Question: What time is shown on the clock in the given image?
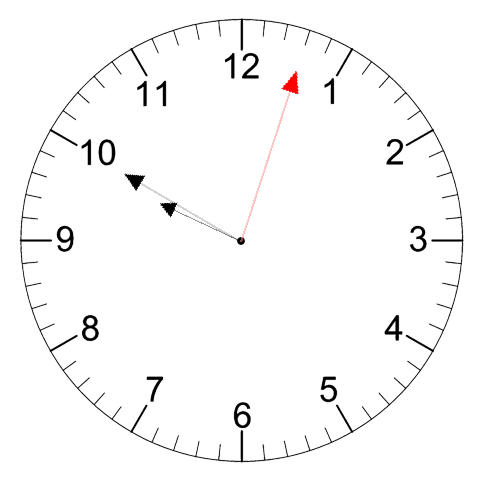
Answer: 09:50:03